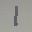
Label: 1